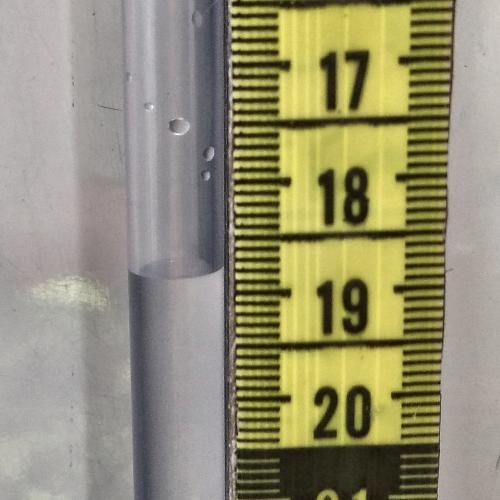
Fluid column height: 18.8 cm